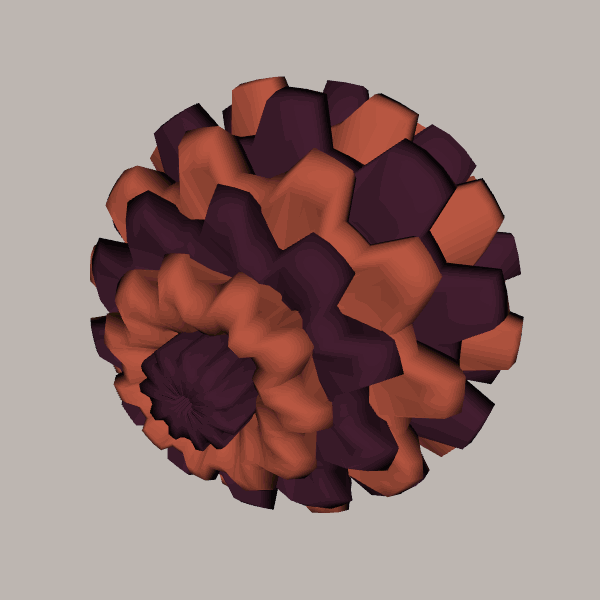
Background: light